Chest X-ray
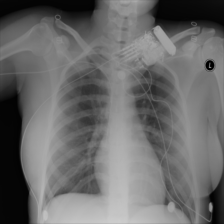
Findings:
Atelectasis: negative
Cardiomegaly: negative
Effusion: negative
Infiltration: negative
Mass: negative
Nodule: negative
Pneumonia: negative
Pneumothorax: negative
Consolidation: negative
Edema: negative
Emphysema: negative
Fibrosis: negative
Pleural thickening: negative
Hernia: negative